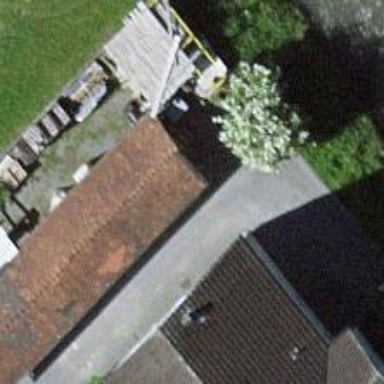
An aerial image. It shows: Shed building.